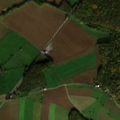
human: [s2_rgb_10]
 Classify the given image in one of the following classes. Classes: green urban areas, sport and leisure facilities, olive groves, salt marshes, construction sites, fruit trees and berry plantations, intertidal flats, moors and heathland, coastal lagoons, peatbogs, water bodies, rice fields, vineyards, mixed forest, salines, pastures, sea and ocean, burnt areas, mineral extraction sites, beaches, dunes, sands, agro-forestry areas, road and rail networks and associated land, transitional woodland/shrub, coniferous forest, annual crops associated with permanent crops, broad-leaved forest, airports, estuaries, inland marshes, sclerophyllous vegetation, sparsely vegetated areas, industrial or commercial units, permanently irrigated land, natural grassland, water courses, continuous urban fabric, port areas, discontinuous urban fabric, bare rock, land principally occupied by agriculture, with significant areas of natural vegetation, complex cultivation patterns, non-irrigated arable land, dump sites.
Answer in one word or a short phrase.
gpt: non-irrigated arable land, pastures, broad-leaved forest